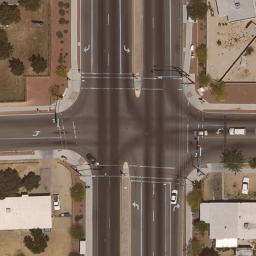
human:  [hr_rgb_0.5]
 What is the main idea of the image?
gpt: intersection